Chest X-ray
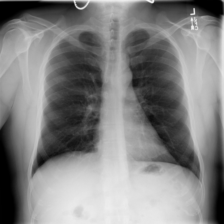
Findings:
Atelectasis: negative
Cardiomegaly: negative
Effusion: negative
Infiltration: negative
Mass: negative
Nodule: negative
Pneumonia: negative
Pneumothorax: negative
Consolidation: negative
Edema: negative
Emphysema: negative
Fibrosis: negative
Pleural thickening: negative
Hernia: negative